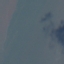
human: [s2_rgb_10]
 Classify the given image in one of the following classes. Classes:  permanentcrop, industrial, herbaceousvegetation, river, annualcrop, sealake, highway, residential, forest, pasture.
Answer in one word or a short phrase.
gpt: SeaLake